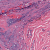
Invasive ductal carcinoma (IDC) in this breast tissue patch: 0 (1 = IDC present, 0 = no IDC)